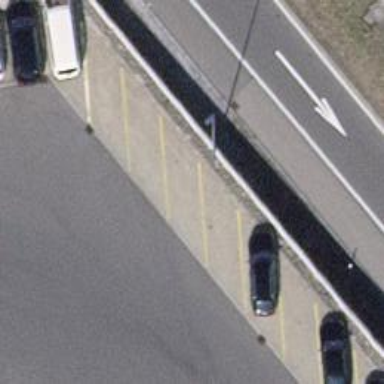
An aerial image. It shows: Charging station.